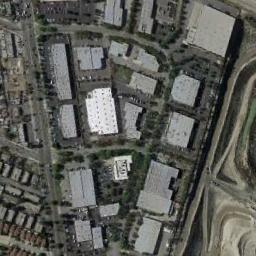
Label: industrial_area